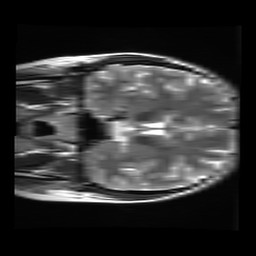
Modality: T2w
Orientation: coronal
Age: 24
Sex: female
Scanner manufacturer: ge
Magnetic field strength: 3 T
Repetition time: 5.738 s
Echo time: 0.09688 s